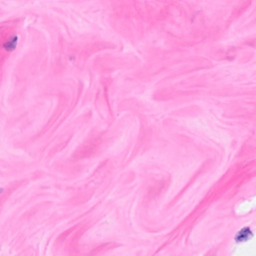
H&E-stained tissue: Breast